Question: I am developing one app ,here i need to display total letters in UITableViewCell,i have change the TableViewCell height, width but i can't fit total letters,

Above ScreenShot i need to display total letters in 3rd and 4th cell ,
can you please suggest me ,thanks@
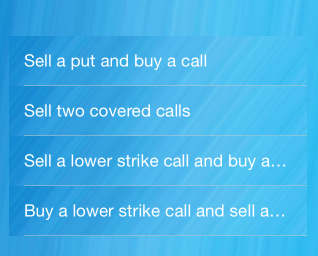
Answer: Thanks to all.I got the total letters in 'UITableviewCell' as follows:
'''
cell.textLabel.numberOfLines = 2;
'''
Using the above code will not decrease the font size. The letters will fit into the 'UITableViewCell'
'''
cell.textLabel.adjustsFontSizeToFitWidth = YES;
'''
Here font size will decrease and adjust to a single line in 'TableViewCell'